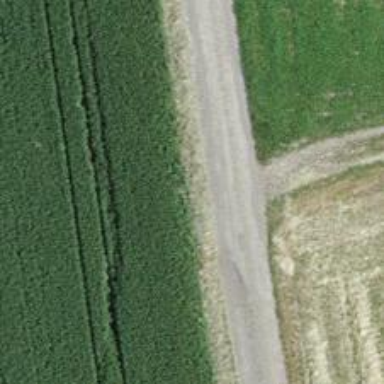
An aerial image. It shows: Unpaved track road with grade3 tracktype.